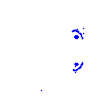
Particle: kaon